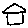
Label: house